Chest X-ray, AP view. Patient: 56 years old, sex F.
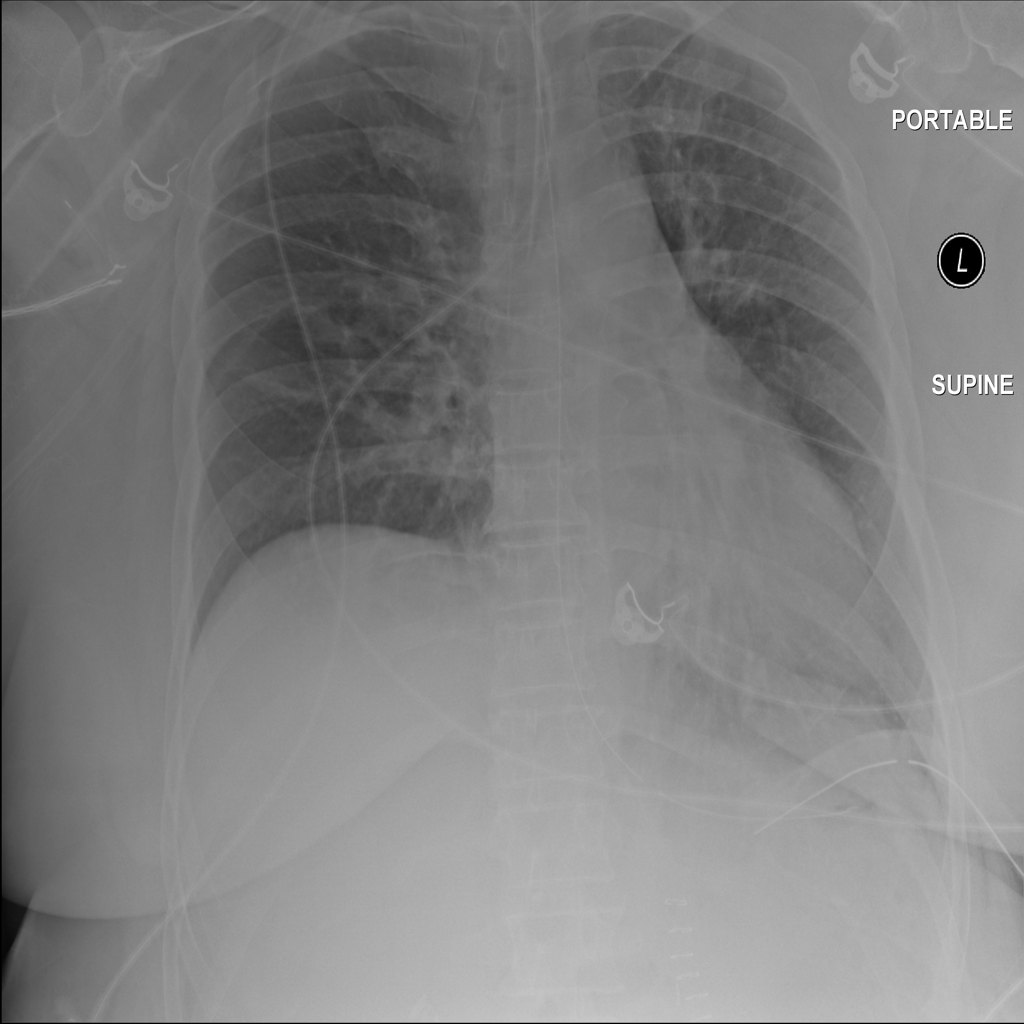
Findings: No Finding